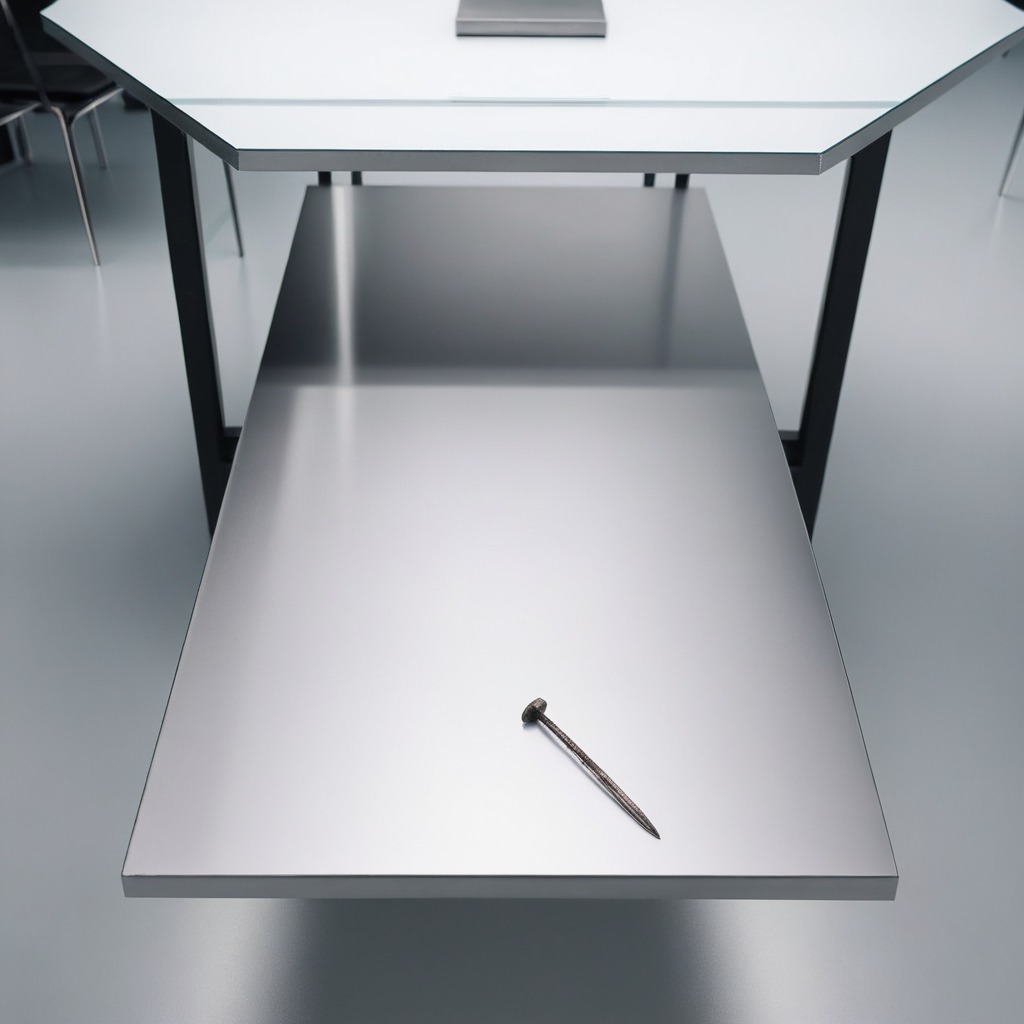
An iron nail is lying on a stainless steel table in a high-end prototyping lab.